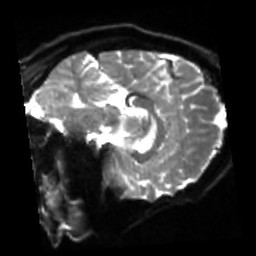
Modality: sbref
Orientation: sagittal
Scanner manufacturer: siemens
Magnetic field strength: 3 T
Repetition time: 4 s
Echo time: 0.0594 s